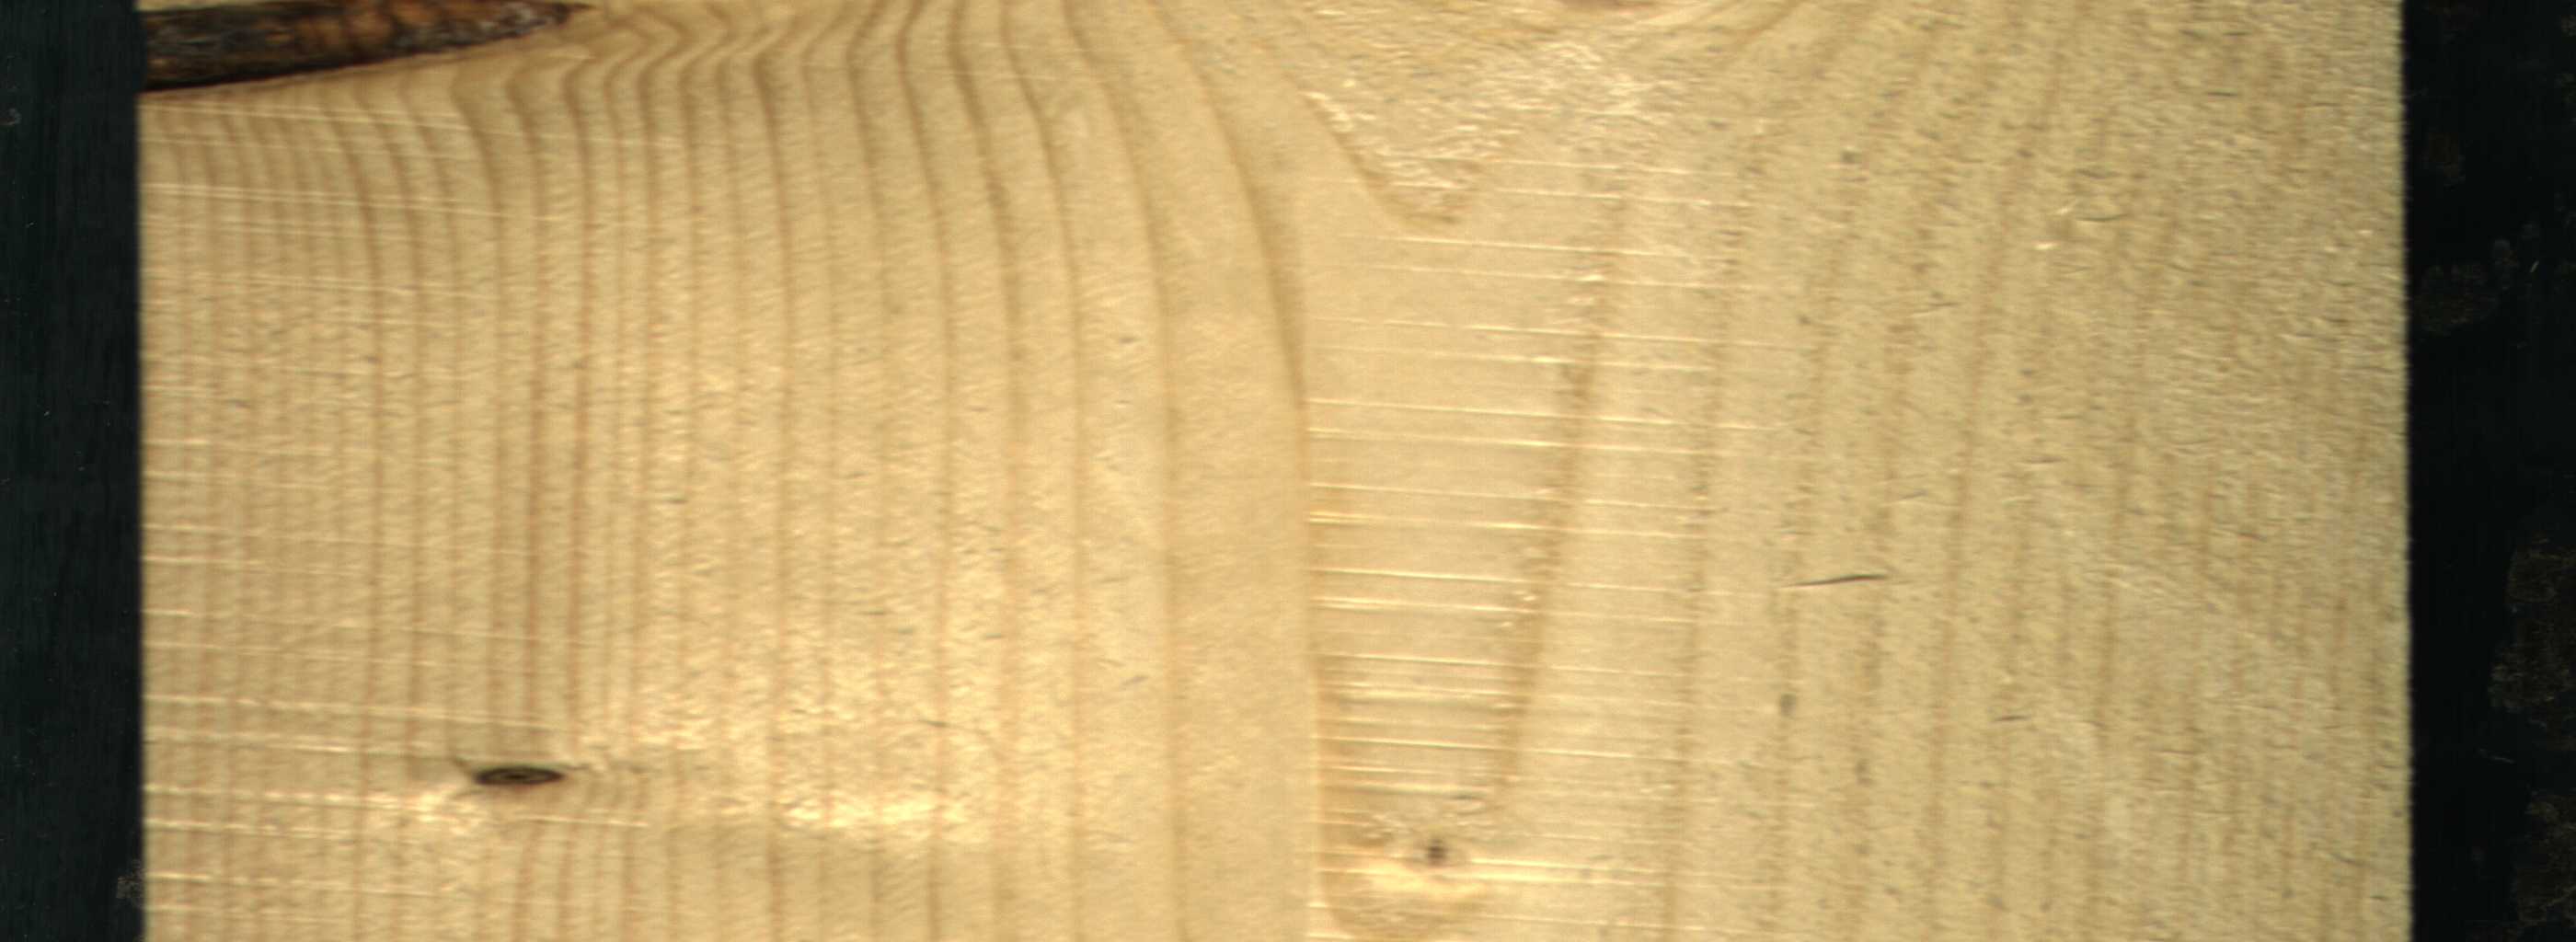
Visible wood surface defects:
Dead_Knot
Dead_Knot